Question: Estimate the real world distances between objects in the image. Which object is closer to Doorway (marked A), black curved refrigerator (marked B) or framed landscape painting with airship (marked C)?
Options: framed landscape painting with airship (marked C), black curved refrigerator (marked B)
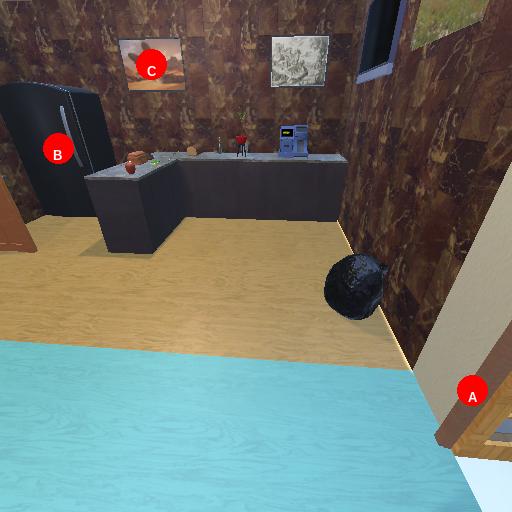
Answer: framed landscape painting with airship (marked C)